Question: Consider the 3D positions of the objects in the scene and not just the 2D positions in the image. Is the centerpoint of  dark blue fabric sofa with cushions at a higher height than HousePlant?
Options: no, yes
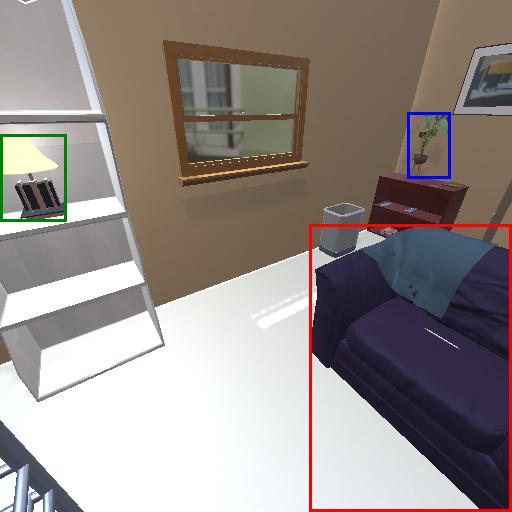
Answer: no